Current action and preconditions to check: path_clear

Your task: For each precondition in the list above, predict whether it will hold at this action.

Consider the current scene as observed from the mobile robot's camera, and analyze the predicted future states of all dynamic agents (e.g., people, animals, vehicles, or any moving entities) within the NEXT SECOND.

IMPORTANT: Only answer "very likely" if you are absolutely certain—based on strong, clear evidence—that a dynamic agent will violate the precondition in the predicted future state. Do NOT answer "very likely" for unlikely, ambiguous, or low-probability risks.

Ask yourself for each precondition: Is there a high probability, with clear and convincing evidence, that the predicted future states of any dynamic agent will interfere with the predicted future state of the currently executing action within the NEXT SECOND, causing that precondition to fail?

Assess the risk level based on these predictions. Use "likely" or "very likely" if motions create a clear risk of interference.

Use "neutral" or "improbable" if agents are nearby but their predicted paths are clearly diverging or non-conflicting.

Failure Risk Categories: "very improbable", "improbable", "neutral", "likely", "very likely"

Answer Format: Output ONLY the probability_of_failure value from these categories: "very improbable", "improbable", "neutral", "likely", "very likely"

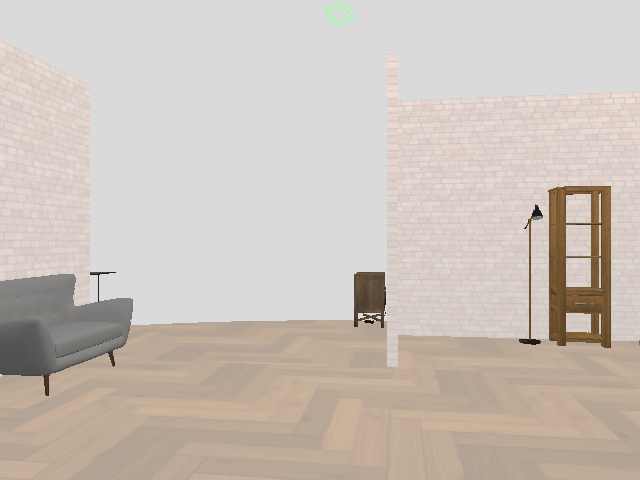

Answer: very improbable